Question: i have this very simple workflow:

As you all can see it consist of a receive a simple assign and a sendresponse, all in a receive transaction scope.
Now on the consumer side i have this simple piece of code:
'''
static void Main(string[] args)
{
using (TransactionScope scope = new TransactionScope())
{
Transaction t = Transaction.Current;
t.TransactionCompleted += t_TransactionCompleted;
TransactedServiceRef.ServiceClient cli = new TransactedServiceRef.ServiceClient();
string aux = cli.GetData(new TransactedServiceRef.GetData() { id = 1, value = 1 });
Console.WriteLine(aux);
scope.Complete();
}
Console.ReadLine();
}
static void t_TransactionCompleted(object sender, TransactionEventArgs e)
{
//POINT 1
}
'''
Now to my problem:
I don't know why but in "POINT 1" my transaction is always aborted!!!
No exceptions are thrown, no errors, no rollbacks no nothing... it's just aborted... can anyone help me?
btw: the status im hoping for in POINT 1 is Commited...
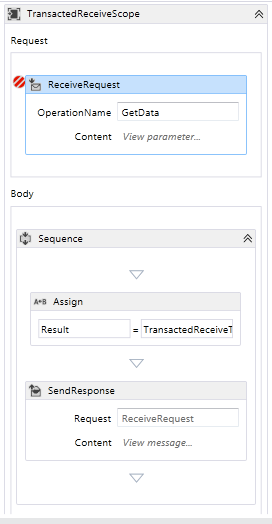
Answer: I had "PersistBeforeSend" checked... so when I unchecked it everything went back to what was expected... i don't know why it worked... it just did...